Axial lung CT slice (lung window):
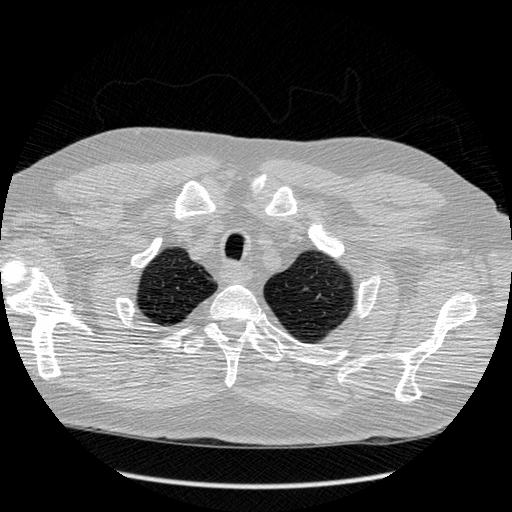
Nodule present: no